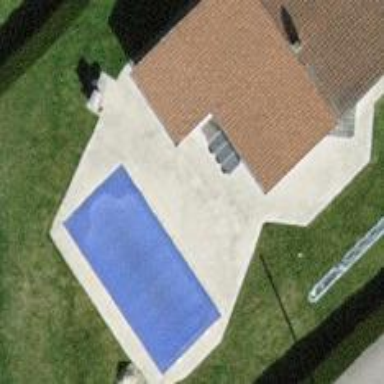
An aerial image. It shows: Swimming pool located in leisure land.